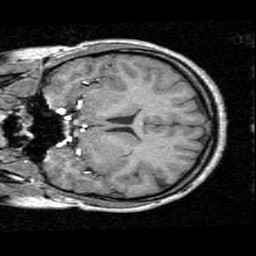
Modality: T1w
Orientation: coronal
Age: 19
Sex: female